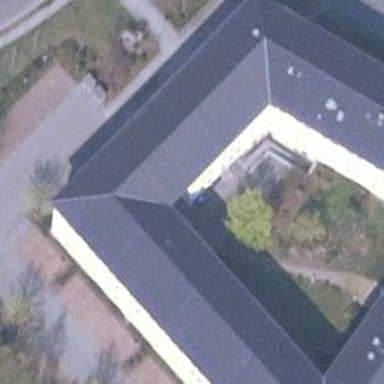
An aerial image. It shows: Government office.